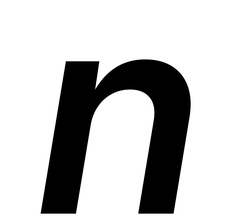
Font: Inter-Italic_SemiBold_Italic